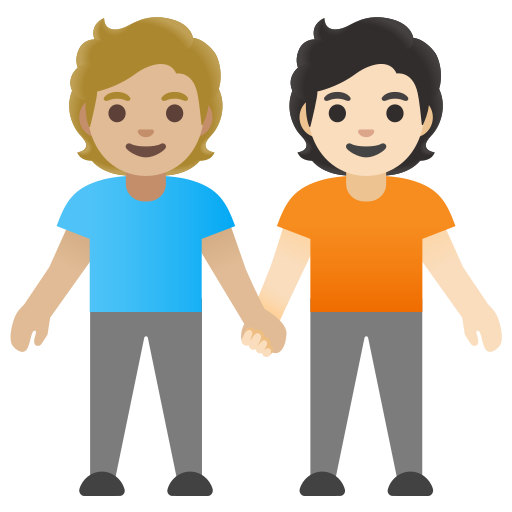
Emoji: 🧑🏼‍🤝‍🧑🏻